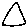
Label: triangle